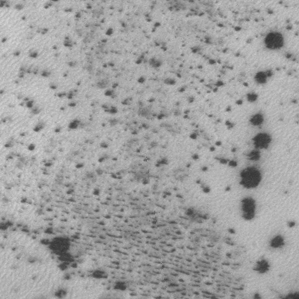
Label: frost